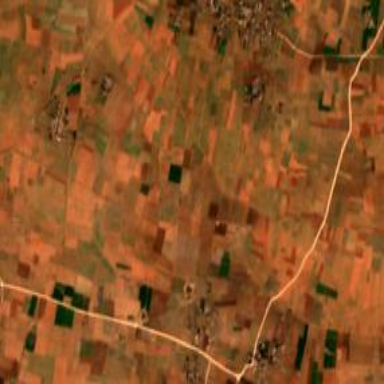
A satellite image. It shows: Picturesque farmland scene.